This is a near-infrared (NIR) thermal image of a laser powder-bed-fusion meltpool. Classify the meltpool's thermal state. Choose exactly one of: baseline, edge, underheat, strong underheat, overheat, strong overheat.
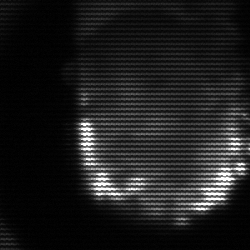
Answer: baseline